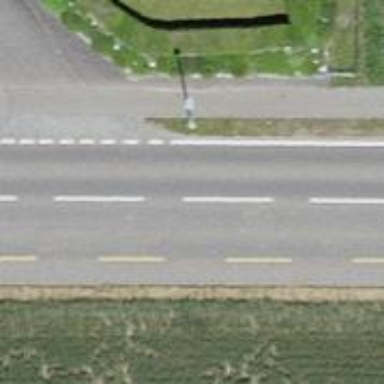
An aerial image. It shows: Secondary road with asphalt surface. There is cycle track on the right side.